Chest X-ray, AP view. Patient: 42 years old, sex M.
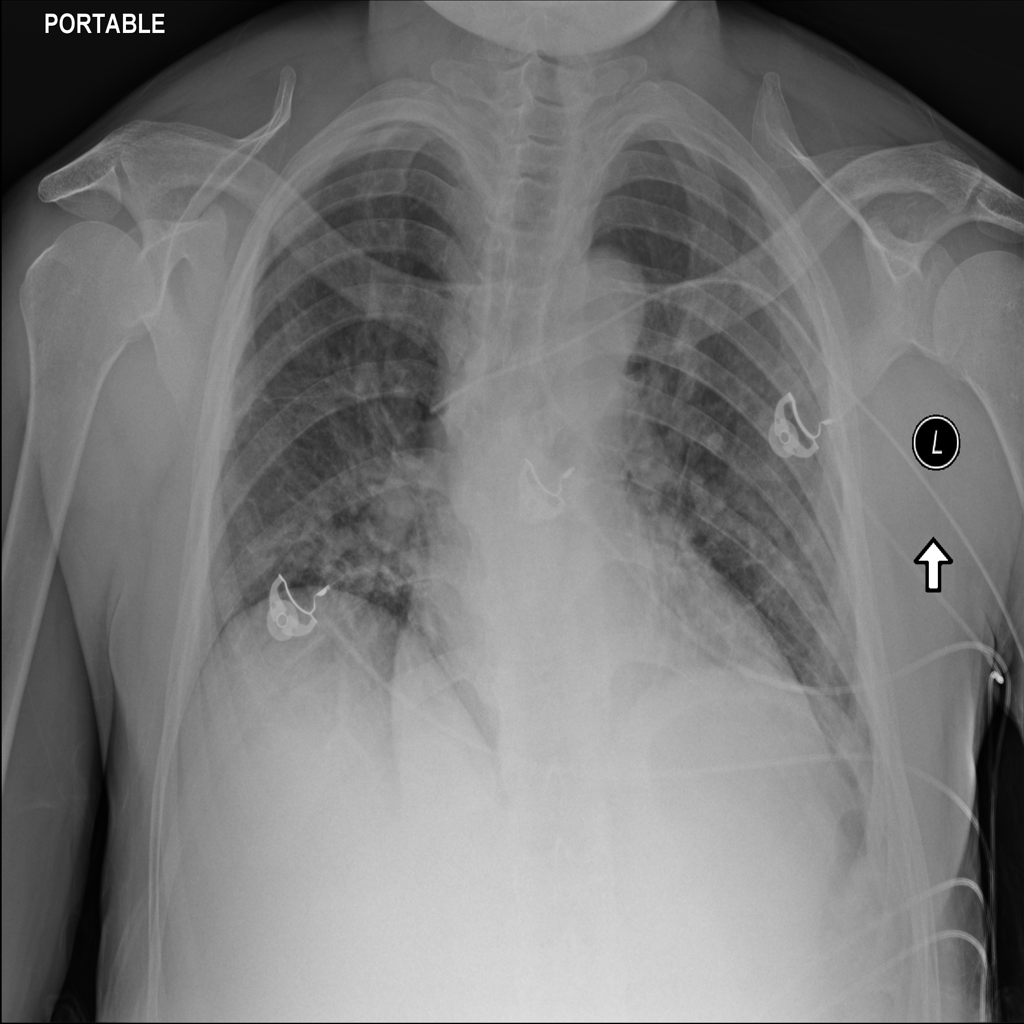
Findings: No Finding